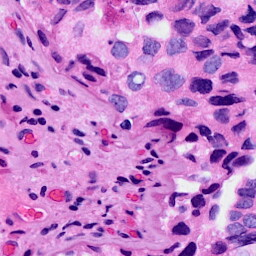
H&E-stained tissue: Breast